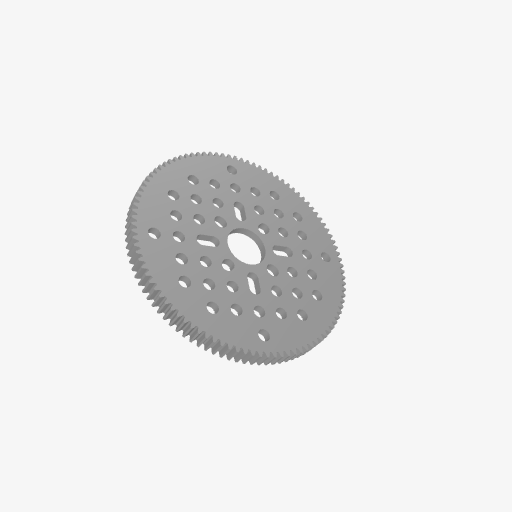
Part: HubMountAluminumGear96T